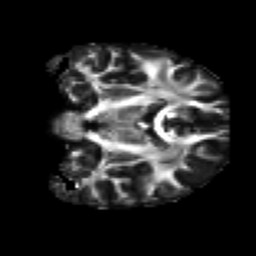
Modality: FA
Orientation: coronal
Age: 19
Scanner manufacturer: siemens
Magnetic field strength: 3 T
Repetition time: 4.52 s
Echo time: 0.084 s